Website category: sports
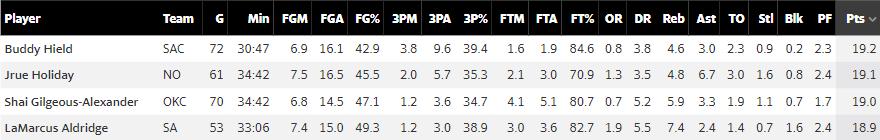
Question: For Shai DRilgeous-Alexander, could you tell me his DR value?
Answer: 5.2

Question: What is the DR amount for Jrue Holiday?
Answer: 3.5

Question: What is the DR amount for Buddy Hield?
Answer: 3.8

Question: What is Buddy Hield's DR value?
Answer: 3.8

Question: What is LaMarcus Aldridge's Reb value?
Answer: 7.4

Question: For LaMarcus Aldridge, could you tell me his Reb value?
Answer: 7.4

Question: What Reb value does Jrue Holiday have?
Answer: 4.8

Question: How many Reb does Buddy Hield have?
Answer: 4.6

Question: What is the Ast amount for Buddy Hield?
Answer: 3.0

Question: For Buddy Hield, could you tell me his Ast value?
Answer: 3.0

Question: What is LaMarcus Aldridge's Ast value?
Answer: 2.4

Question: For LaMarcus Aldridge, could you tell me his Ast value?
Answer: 2.4

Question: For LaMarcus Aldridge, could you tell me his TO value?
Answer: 1.4

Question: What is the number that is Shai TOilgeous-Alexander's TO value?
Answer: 1.9

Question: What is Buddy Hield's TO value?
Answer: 2.3

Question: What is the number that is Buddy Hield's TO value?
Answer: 2.3

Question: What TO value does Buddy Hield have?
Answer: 2.3

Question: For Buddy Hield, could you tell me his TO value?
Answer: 2.3

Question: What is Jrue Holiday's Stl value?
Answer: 1.6

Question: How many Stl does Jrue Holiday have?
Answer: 1.6

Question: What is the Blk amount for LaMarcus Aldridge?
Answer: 1.6

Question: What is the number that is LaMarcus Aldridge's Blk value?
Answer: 1.6

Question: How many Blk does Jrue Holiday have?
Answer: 0.8

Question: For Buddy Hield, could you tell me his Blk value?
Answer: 0.2

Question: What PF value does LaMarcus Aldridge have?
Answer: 2.4

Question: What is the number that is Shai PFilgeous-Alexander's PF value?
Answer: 1.7

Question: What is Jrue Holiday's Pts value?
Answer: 19.1

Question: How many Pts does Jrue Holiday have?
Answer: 19.1

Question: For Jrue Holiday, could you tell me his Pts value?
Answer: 19.1

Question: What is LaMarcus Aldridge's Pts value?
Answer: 18.9

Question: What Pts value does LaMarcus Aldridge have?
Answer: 18.9

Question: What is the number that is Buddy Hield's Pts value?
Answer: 19.2

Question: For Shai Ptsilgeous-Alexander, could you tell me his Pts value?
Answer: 19.0